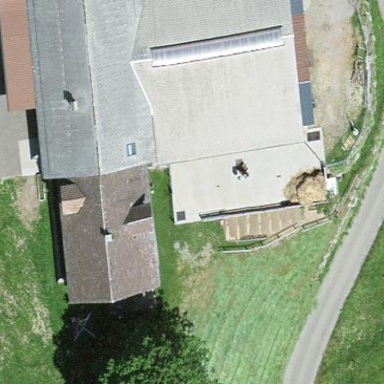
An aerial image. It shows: Farmyard area.